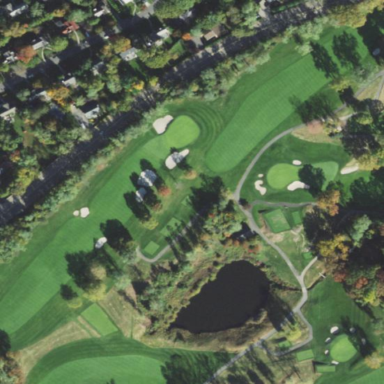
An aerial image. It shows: Rough grassy area used for golf.